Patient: sex M, age 46
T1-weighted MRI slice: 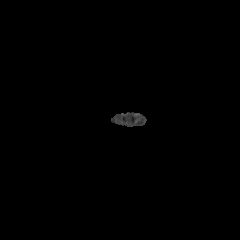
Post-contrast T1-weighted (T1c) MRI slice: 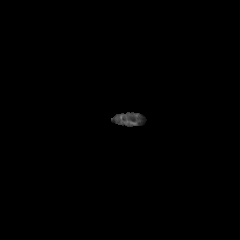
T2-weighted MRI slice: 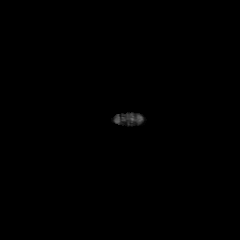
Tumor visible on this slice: no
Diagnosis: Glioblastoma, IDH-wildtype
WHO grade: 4